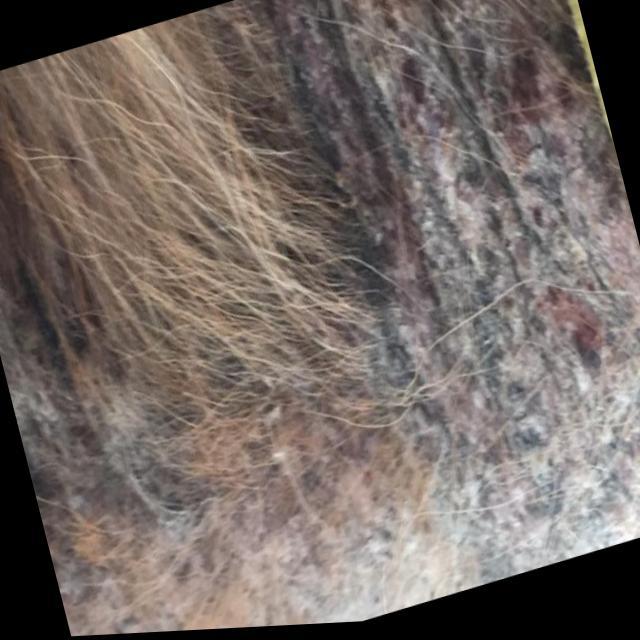
Canine demodicosis (Demodex mange) — caused by Demodex canis mites. Presents with alopecia, follicular papules, pustules, and comedones. Often localized on face and forelimbs.